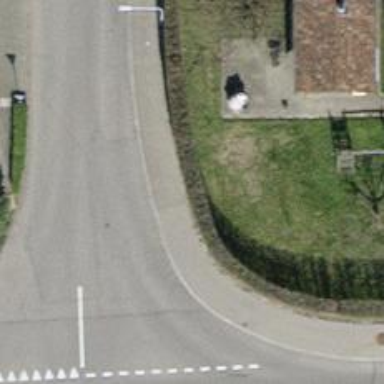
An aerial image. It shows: Hedge acting as barrier.